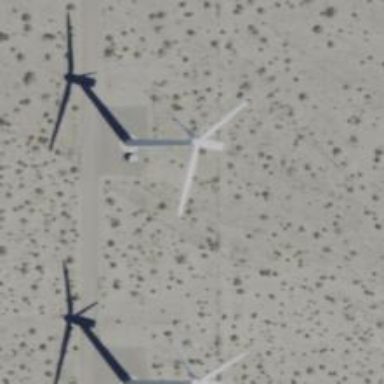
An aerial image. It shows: Wind generator powered by horizontal-axis wind turbine.